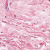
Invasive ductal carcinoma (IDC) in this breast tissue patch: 0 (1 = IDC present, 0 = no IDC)